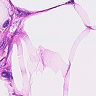
Metastatic tissue present: no